Aerial crown-view tile of a tropical tree (Barro Colorado Island, Panama), acquired 20250915:
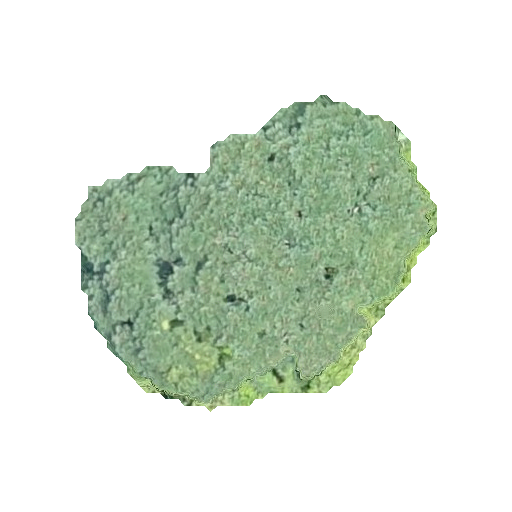
Species: Jacaranda copaia
GBIF accepted scientific name: Jacaranda copaia
Crown area: 111.763 m²